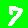
Digit: 7